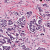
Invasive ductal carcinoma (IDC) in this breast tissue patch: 1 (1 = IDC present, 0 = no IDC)